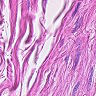
Metastatic tissue present: no